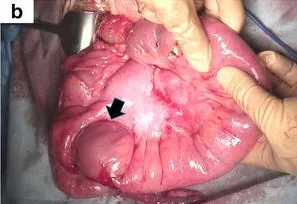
Intraoperative findings. B; The mesentery was markedly thickened, and the ileum was edematous. Although the tumor (arrow) in the terminal ileum was partially reduced, manual reduction was unsuccessful. Ileocecal resection was performed.
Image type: medical_photograph (other_medical_photograph)